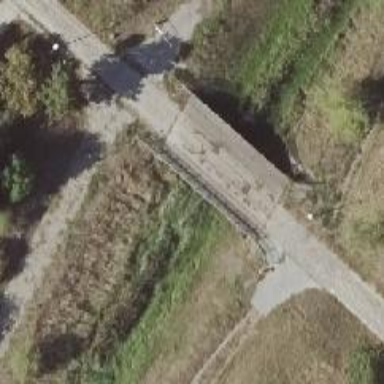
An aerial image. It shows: Service road on concrete bridge with high-quality track surface.